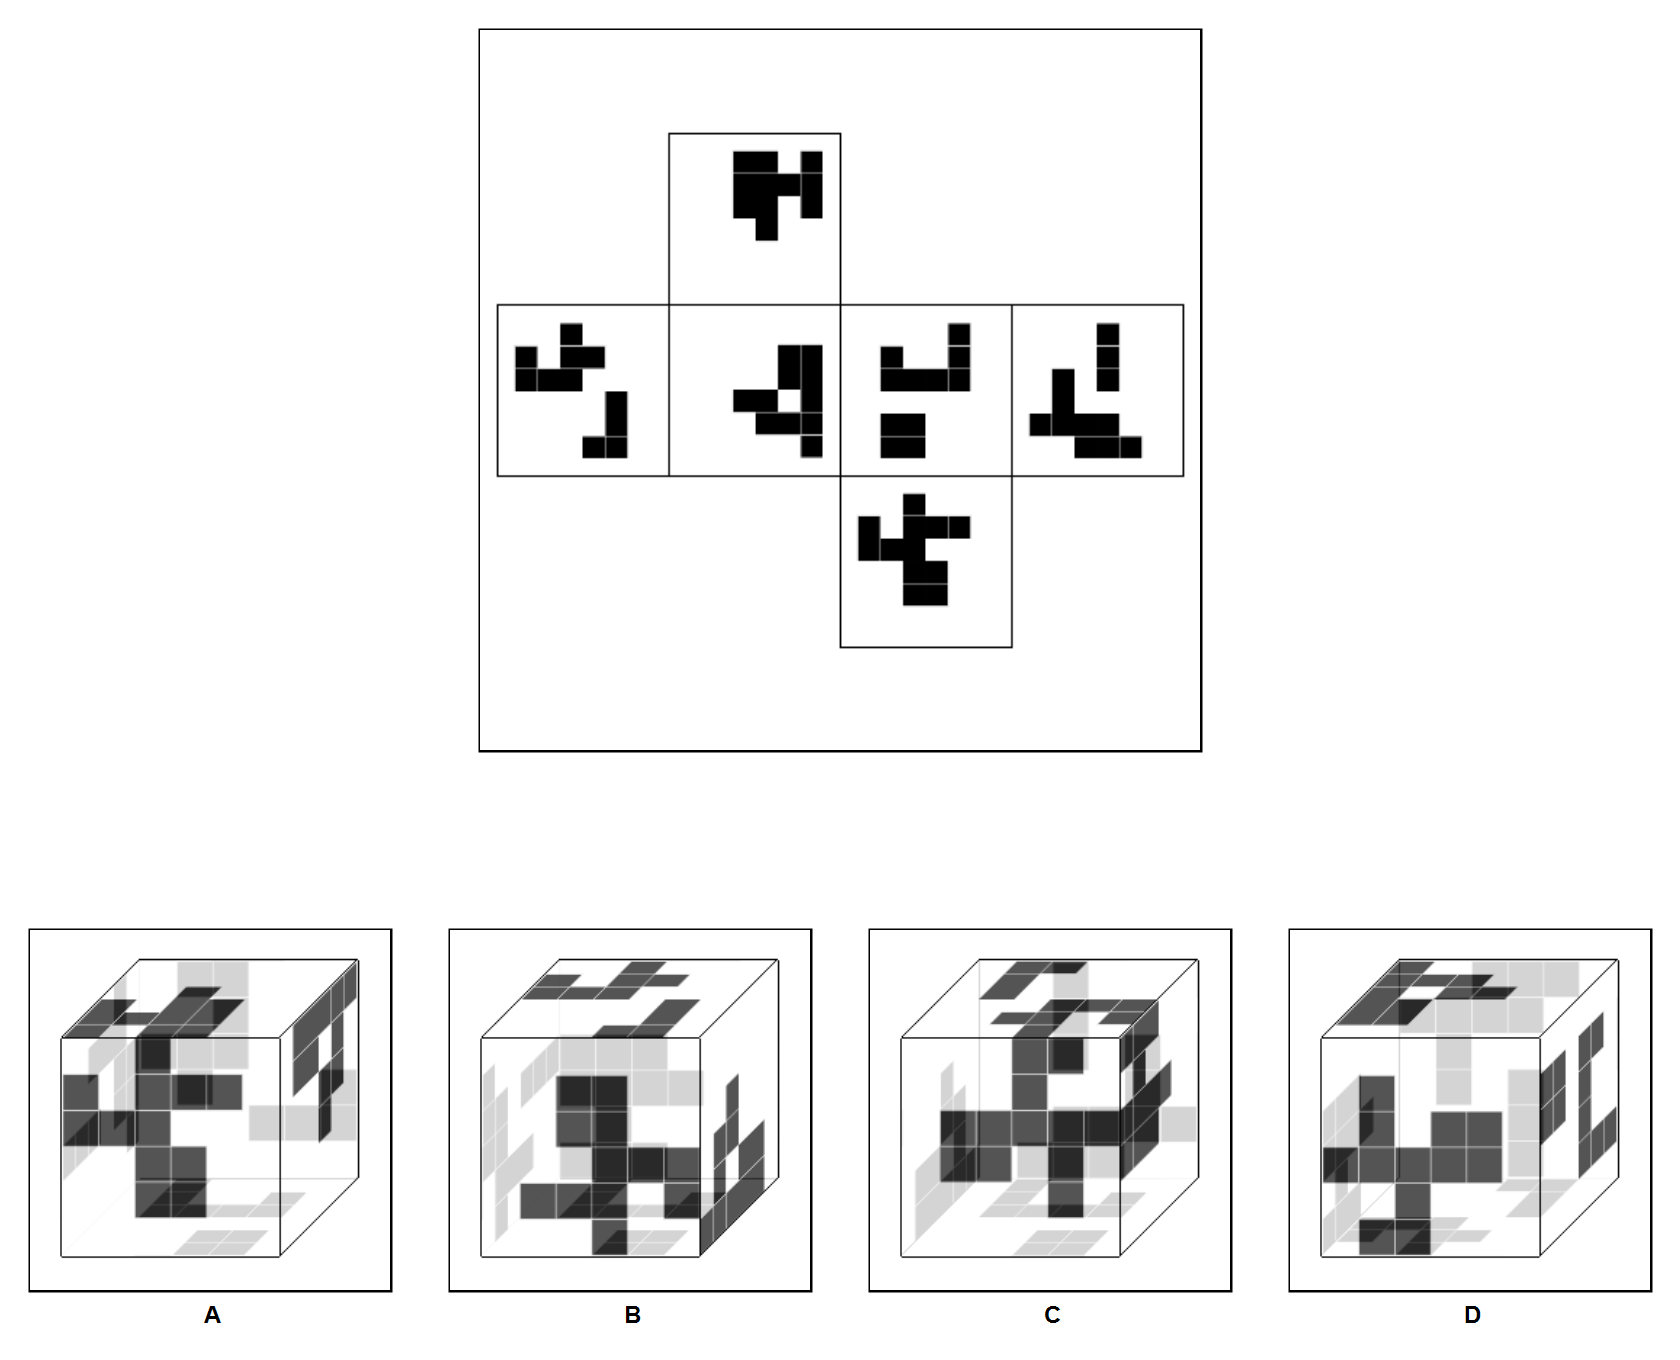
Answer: B